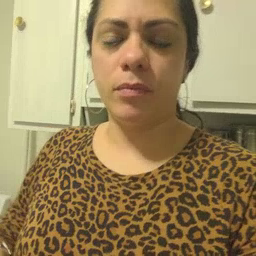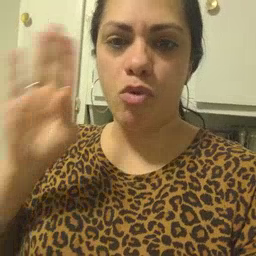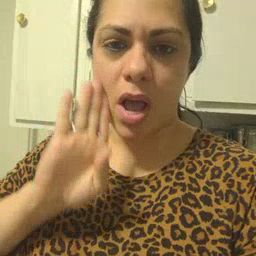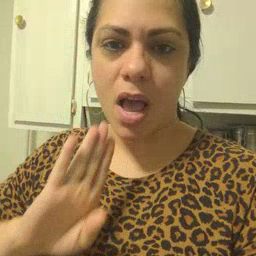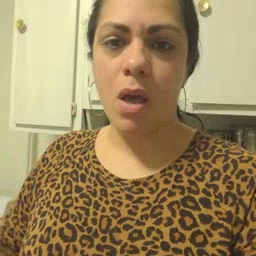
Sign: brown